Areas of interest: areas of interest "Jianyue Gymnasium (Future Science and Technology Town Branch)"
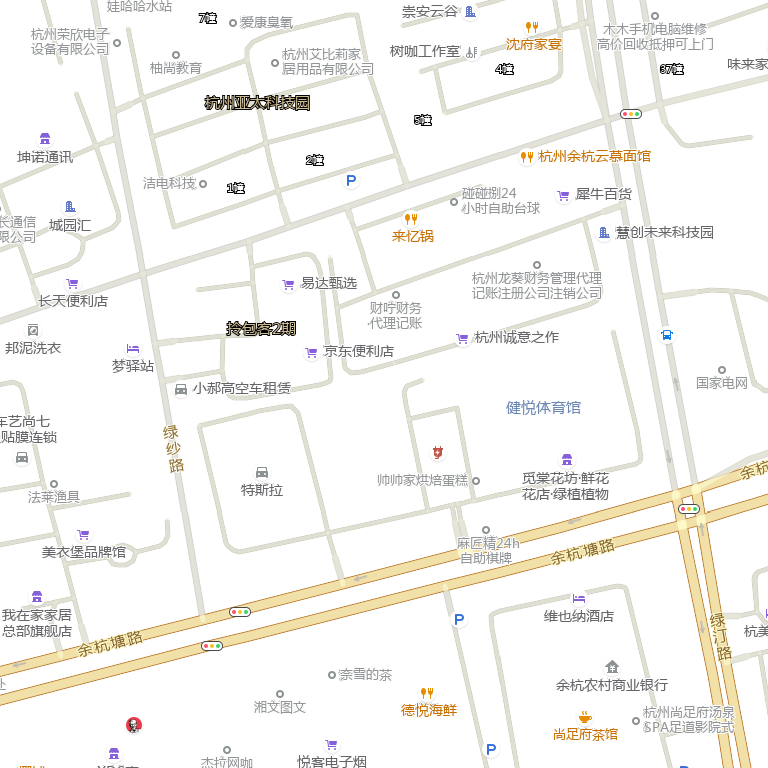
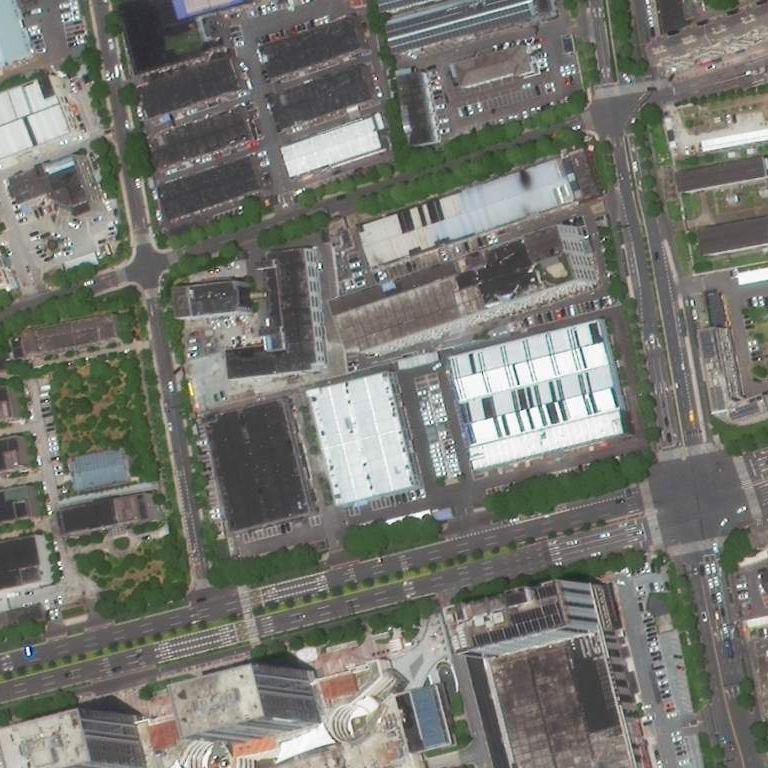